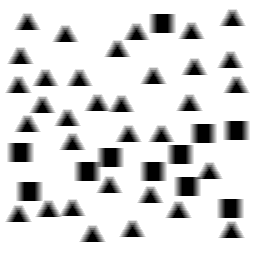
Squares: 11
Triangles: 33
Stars: 0
Total shapes: 44